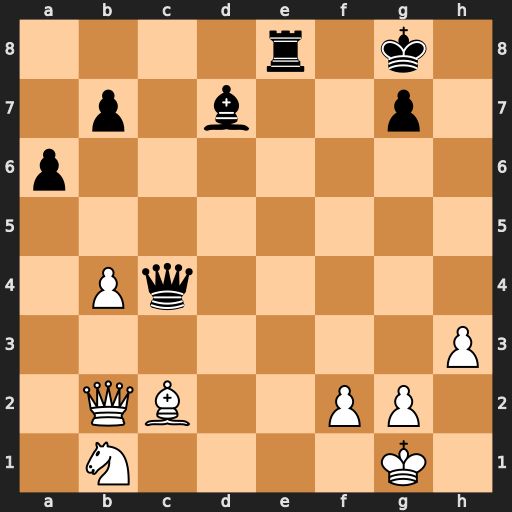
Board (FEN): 4r1k1/1p1b2p1/p7/8/1Pq5/7P/1QB2PP1/1N4K1
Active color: w
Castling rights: -
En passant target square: -
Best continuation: Bb3 Re1+ Kh2 Qxb3 Qxb3+